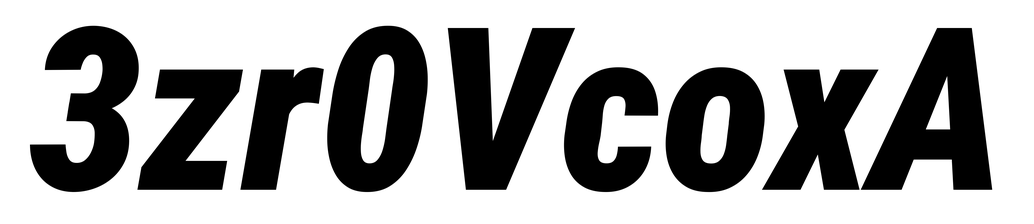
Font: Roboto-Italic_Condensed_Black_Italic